Question: I'm following Apple's <URL>. It seams very straightforward, but I'm getting this error:
'-[UIView setContentSize:]: unrecognized selector sent to instance 0x16d3be60'
'Terminating app due to uncaught exception 'NSInvalidArgumentException', reason: '-[UIView setContentSize:]: unrecognized selector sent to instance 0x16d3be60''
I followed the steps in . It's clear that 'self.view' is of type 'UIView', when it should be 'UIScrollView'. I control+dragged from the controller to the scroll view, as indicated in the tutorial and it seems that the scroll view is registered as a view in this controller, as the following screen shot shows:

I tried clicking that 'x' in View so Scroll View would be only view in the controller, but to no effect (as being grayed out would indicate).
What am I missing?
By the way, here's the code that crashes:
'''
- (void)viewDidLoad
{
[super viewDidLoad];
// Setup scroll size
UIScrollView *view = (UIScrollView*)self.view;
view.contentSize = CGSizeMake(self.view.frame.size.width, 960);
}
'''
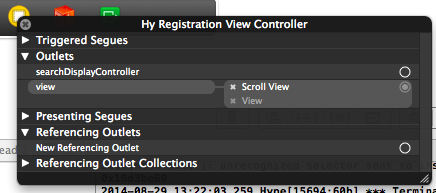
Answer: I would do this, after creating a 'UIViewController':
# before
the is a basically an instance of the 'UIView'.

# after
I have changed the explicitly to 'UIScrollView', and that was pretty much the job, you needed to do achieving it.

---
from that point you can cast and use the 'self.view' as 'UIScrollView' inside the class because that it is a instance of 'UIScrollView'.
---
---
# update for Attributes Inspector
basically that solution does not update the originally created 'xib' file's 'XML' tags, and it is still recognised as 'UIView' only by the .
if that is a and view you can drag'n'drop a new 'UIScrollView' into your 'xib' file, and can connect it to the 's 'view' properly to it, like e.g.:

the correct result:

the original view can be deleted after, because it is no longer connected to the .
# advanced-mode
if you have a lot of sub-views already in your view, the copying-pasting way may not work for you with the above mentioned lighthearted solution about exchanging the views - you can establish a with the 'XML' file - if you have any tiny doubt, do not touch or edit the 'XML' file directly!
if yes, you need to update the main tags only from 'view' to 'scrollView', like e.g.:

---
after any way of the changes the will treat the view as a 'UIScrollView'.